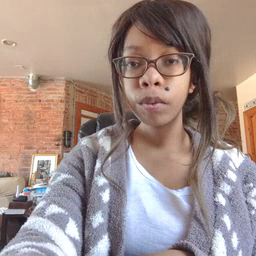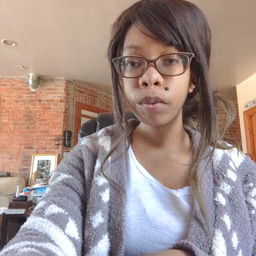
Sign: scissors